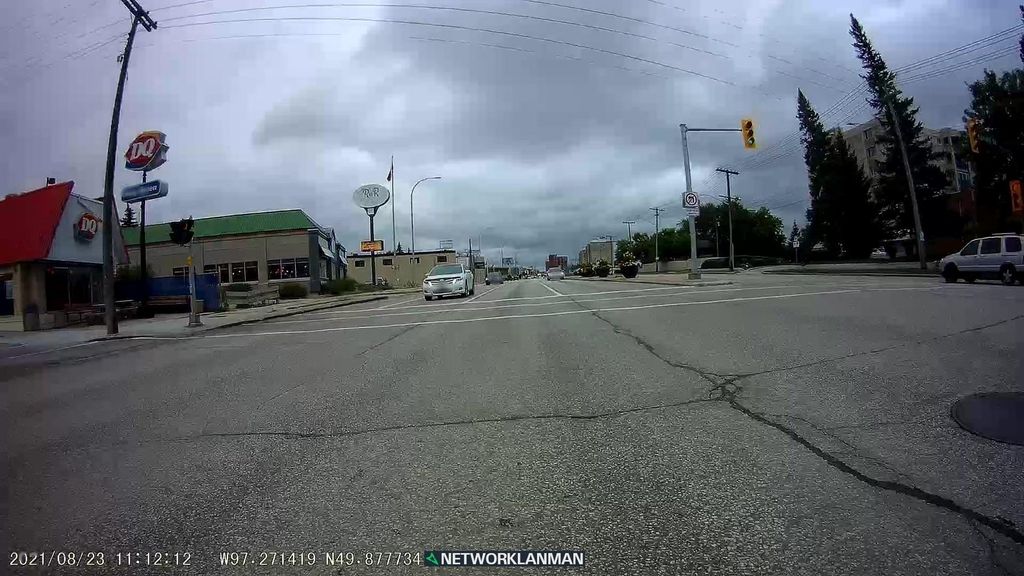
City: winnipeg